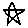
Label: star